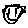
Label: smiley face